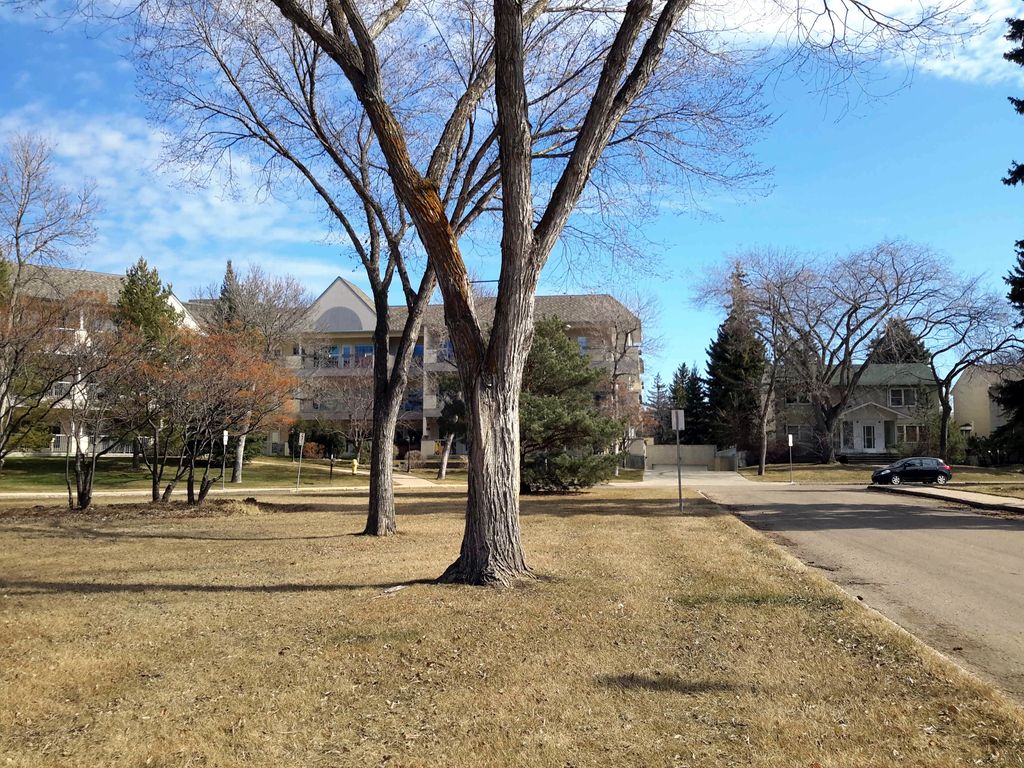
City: edmonton